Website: macys
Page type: customer-info-address
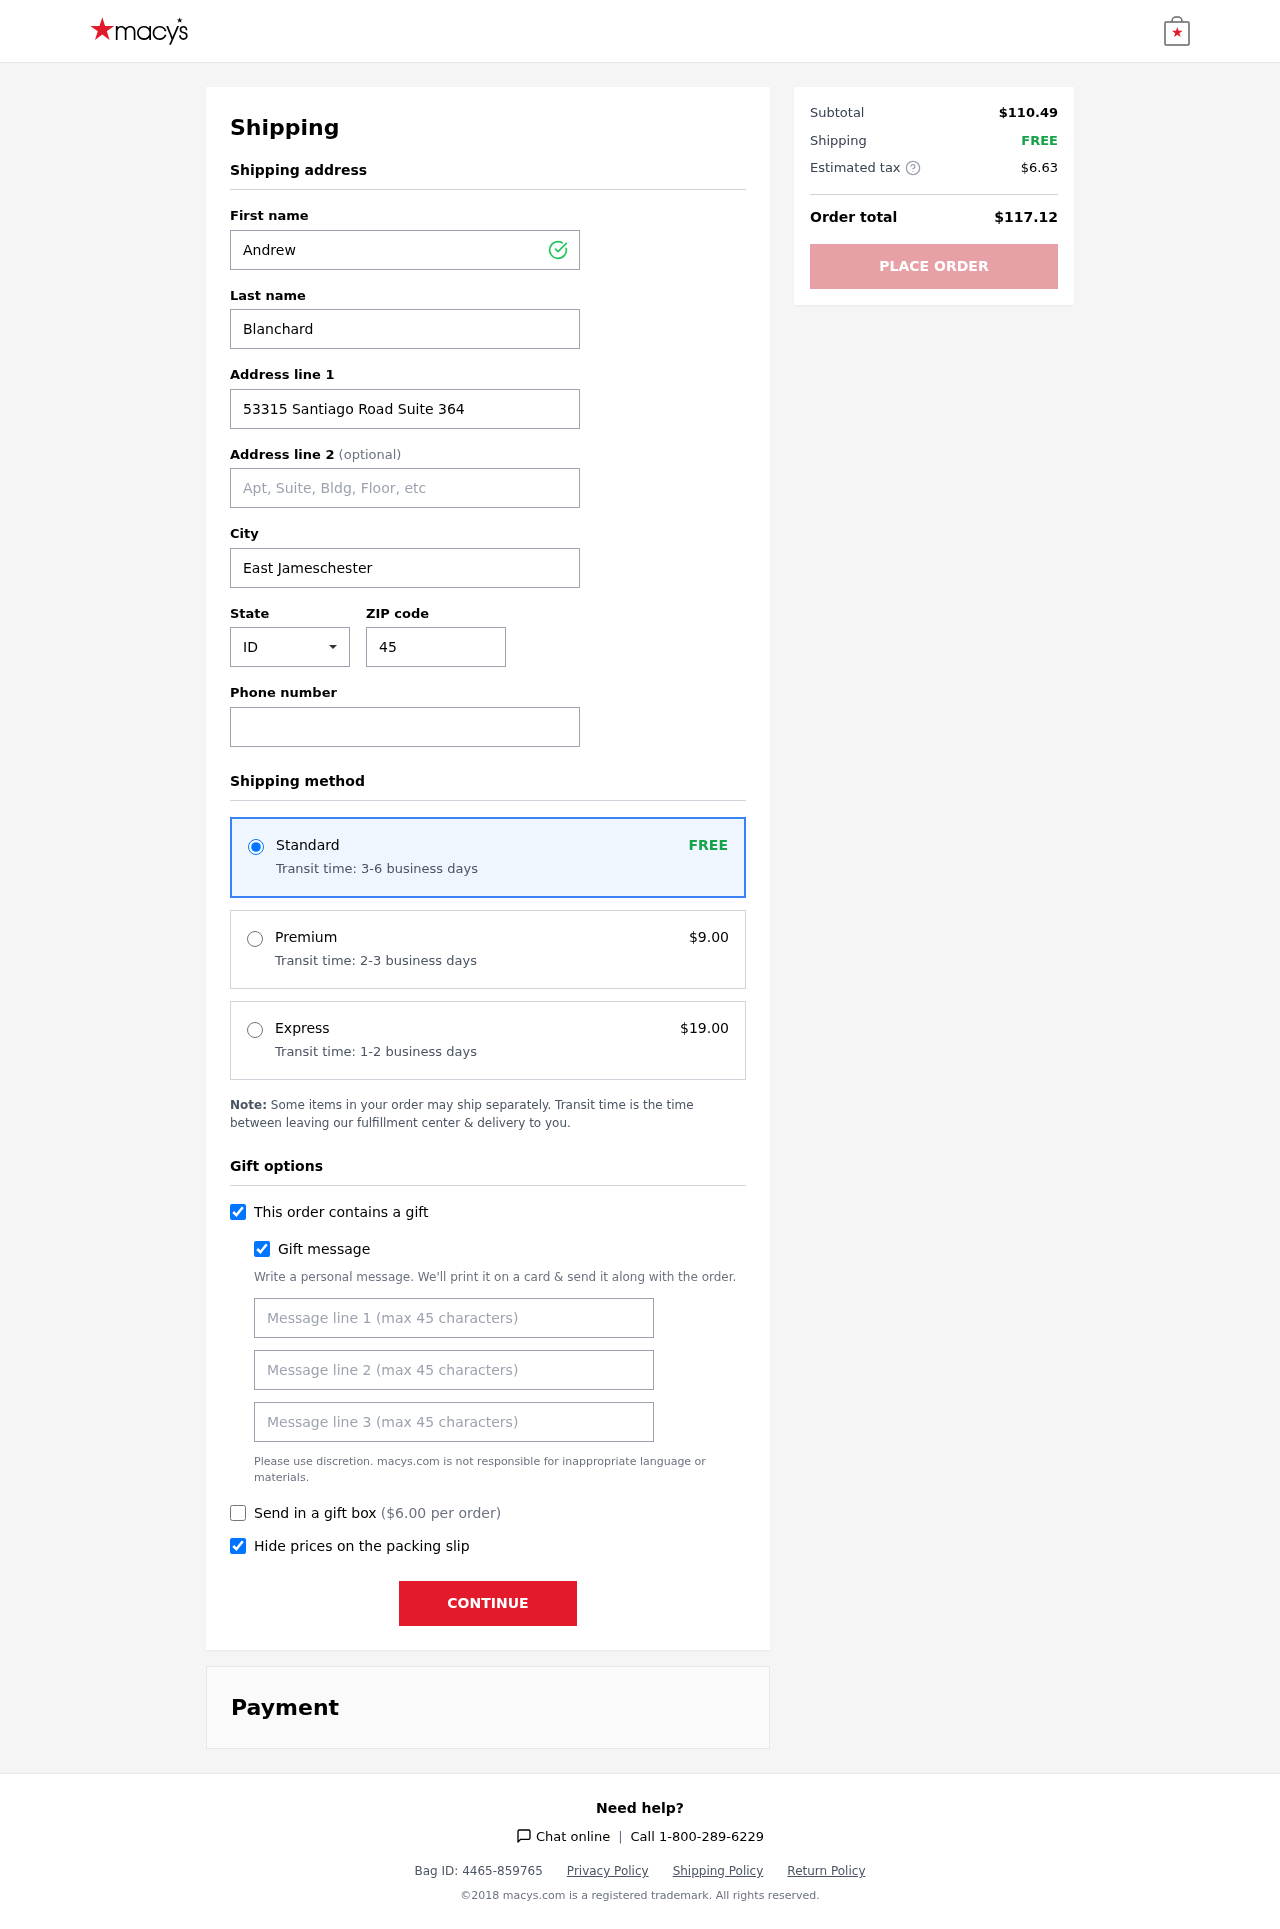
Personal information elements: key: PII_CITY
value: East Jameschester
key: PII_FIRSTNAME
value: Andrew
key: PII_GIFT_MESSAGE
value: Hey Leslie, I thought these cozy chairs would be perfect for those sunny brunches on your patio! I can’t wait to see you enjoying them with friends and family. Cheers to new memories in your beautiful home!  Andrew
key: PII_LASTNAME
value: Blanchard
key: PII_PHONE
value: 4132448351
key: PII_POSTCODE
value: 45827
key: PII_STATE_ABBR
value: ID
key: PII_STREET
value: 53315 Santiago Road Suite 364
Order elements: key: ORDER_SHIPPING_STANDARD
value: FREE
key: ORDER_SHIPPING_STANDARD_TIME
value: Transit time: 3-6 business days
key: ORDER_SHIPPING_PREMIUM
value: $9.00
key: ORDER_SHIPPING_PREMIUM_TIME
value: Transit time: 2-3 business days
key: ORDER_SHIPPING_EXPRESS
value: $19.00
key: ORDER_SHIPPING_EXPRESS_TIME
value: Transit time: 1-2 business days
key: ORDER_GIFT_BOX_FEE
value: $6.00
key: ORDER_SUBTOTAL
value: $110.49
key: ORDER_SHIPPING_COST
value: FREE
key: ORDER_TAX
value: $6.63
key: ORDER_TOTAL
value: $117.12